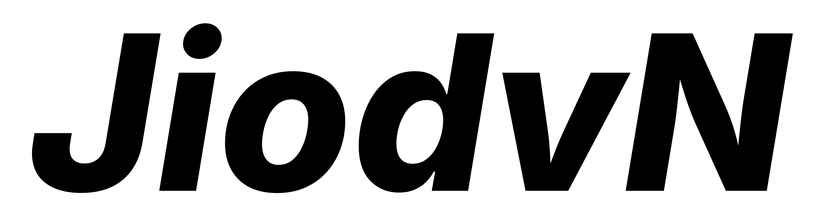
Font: Inter-Italic_ExtraBold_Italic